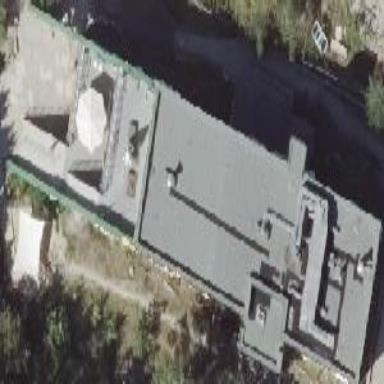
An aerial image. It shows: Kindergarten with flat roof.